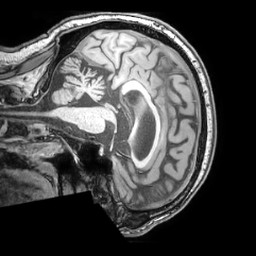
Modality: T1w
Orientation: sagittal
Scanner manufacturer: philips
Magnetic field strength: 3 T
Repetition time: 0.008 s
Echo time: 0.0035 s